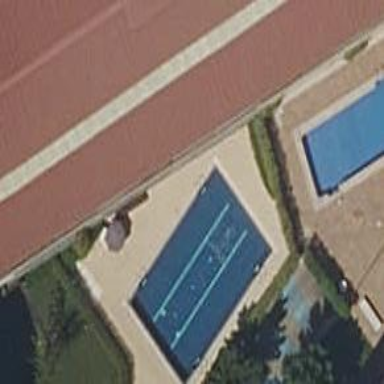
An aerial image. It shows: Swimming pool located in leisure land.